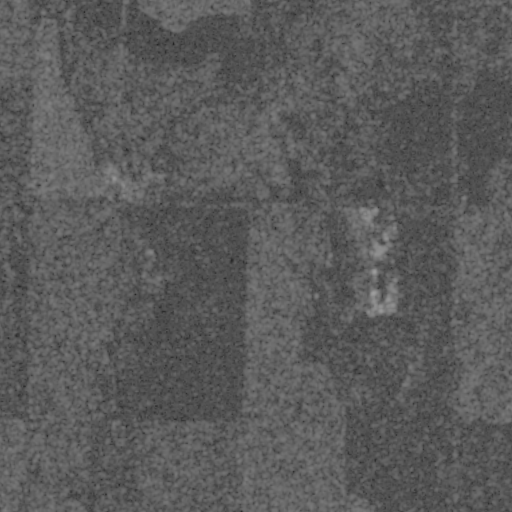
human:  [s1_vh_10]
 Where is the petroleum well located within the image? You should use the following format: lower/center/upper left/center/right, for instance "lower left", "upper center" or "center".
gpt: The petroleum well is located in the upper left of the image.
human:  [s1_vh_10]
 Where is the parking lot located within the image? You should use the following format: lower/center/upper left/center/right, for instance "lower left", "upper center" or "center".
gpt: There is no parking lot in the image.

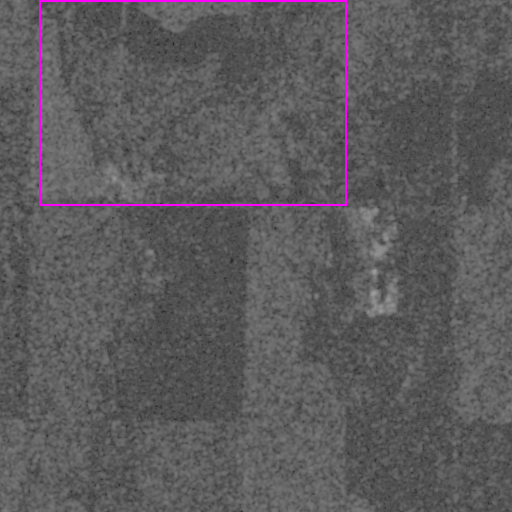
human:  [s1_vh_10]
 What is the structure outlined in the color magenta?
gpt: The structure outlined in magenta is a crop field.
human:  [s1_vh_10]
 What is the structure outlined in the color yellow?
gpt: There is no yellow outline.